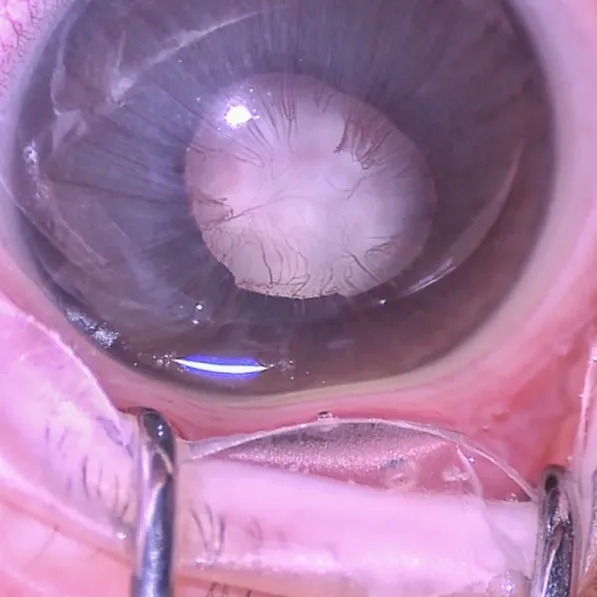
Anterior segment photograph of the patient's right eye.
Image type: medical_photograph (other_medical_photograph)